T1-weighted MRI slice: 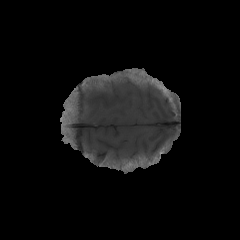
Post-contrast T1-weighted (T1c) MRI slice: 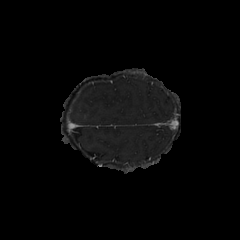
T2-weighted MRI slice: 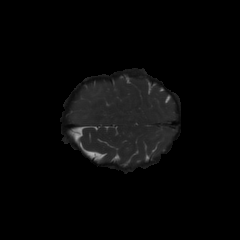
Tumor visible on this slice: no